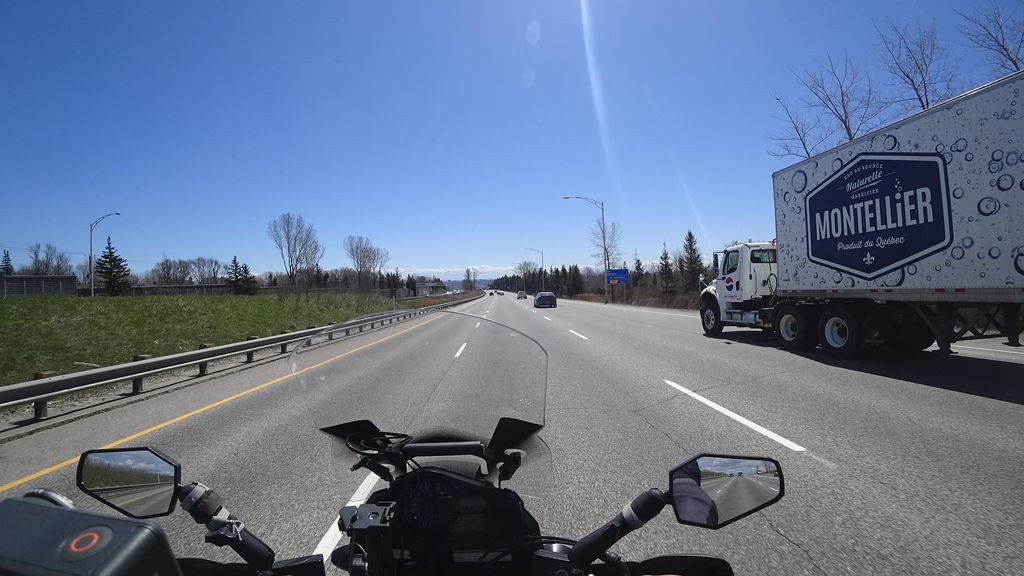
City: quebec_city